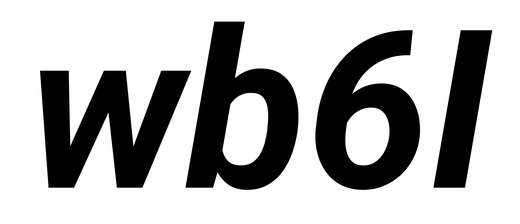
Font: Roboto-Italic_Bold_Italic